Interaction volume radius: 5 \u00c5
Interaction volume height: 20 \u00c5
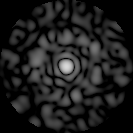
Disorder parameter: 0.818